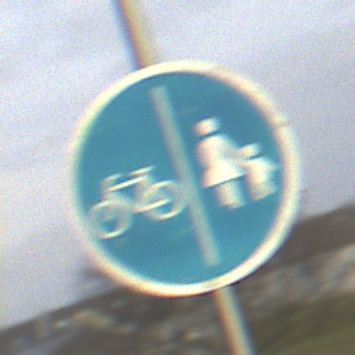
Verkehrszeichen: GetrennterRadUndGehwegRadwegLinks
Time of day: SunriseSunset
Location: Outdoor (Suburban)
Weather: PartlyCloudy
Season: NotSpecified
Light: Natural